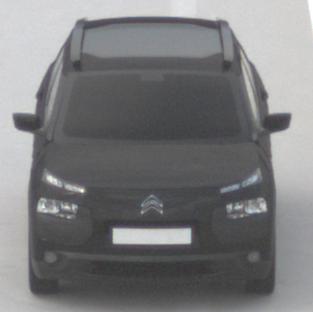
Make: Citroen
Model: C4 Cactus PureTech 75
Detailed model: C4 Cactus
Model produced from: 2014/09
Model produced until: 2015/03
Doors: 5
Color: black
Road condition: dry road
Daytime: midday
Contrast: low contrast